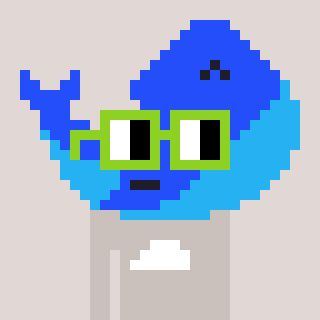
a pixel art character with square light green glasses, a whale-shaped head and a foggrey-colored body on a warm background